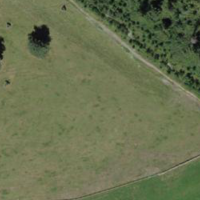
EUNIS habitat code: 26
Species observed at this site:
Pilosella officinarum